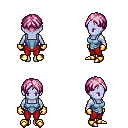
a pixel art fantasy rpg character, female body template, dark elf, purple skin, blue vest, red pants, pink parted hairstyle, gold gloves, gold boots, four views (front, back, left, right), 2x2 character sprite sheet, small pixel art, hard edges, no anti-aliasing